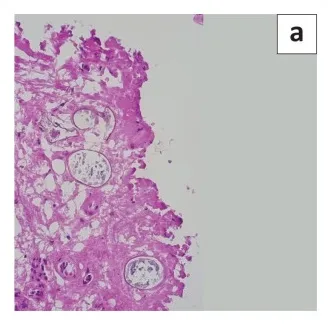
Schistosoma ova:. Non-viable ova, 400 x magnification.
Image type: pathology (h&e)